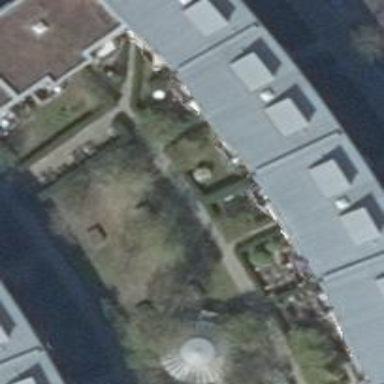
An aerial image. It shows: Skillion-roofed apartments building.